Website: crate-barrel
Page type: billing-address
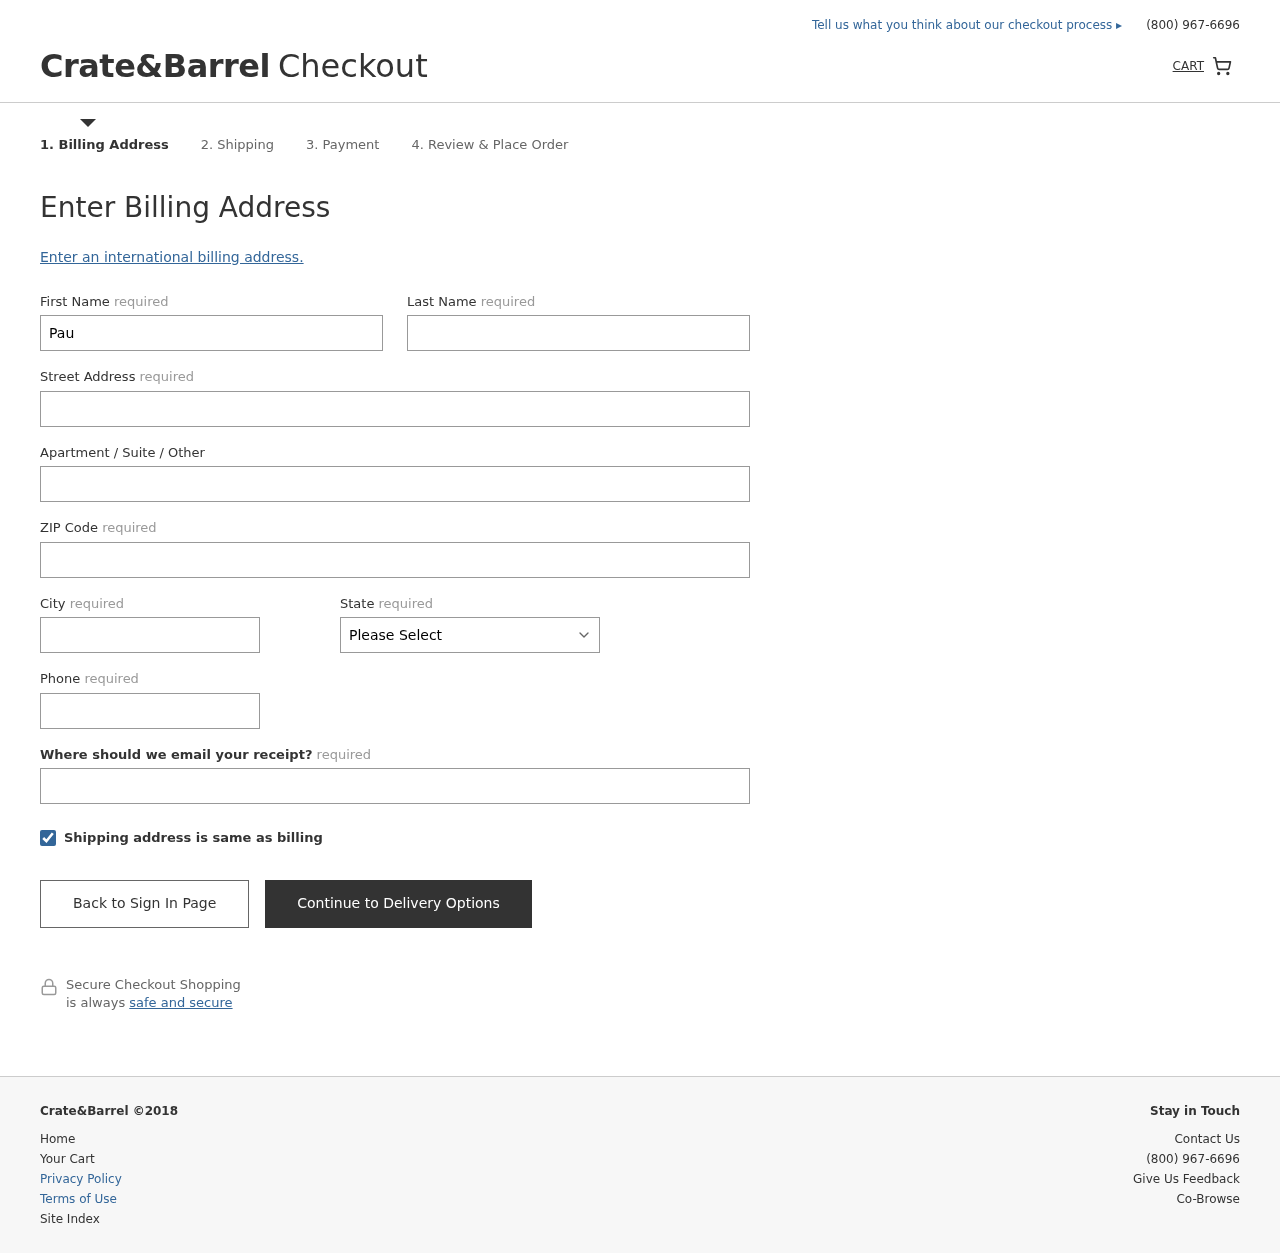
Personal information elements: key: PII_STATE
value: Idaho
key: PII_FIRSTNAME
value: Paula
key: PII_LASTNAME
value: Harvey
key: PII_STREET
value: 830 Lin Ferry
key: PII_STREET2
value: Apt. 440
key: PII_POSTCODE
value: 45709
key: PII_CITY
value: West Wayne
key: PII_PHONE
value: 4155936258
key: PII_EMAIL
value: paula_harvey@yahoo.com